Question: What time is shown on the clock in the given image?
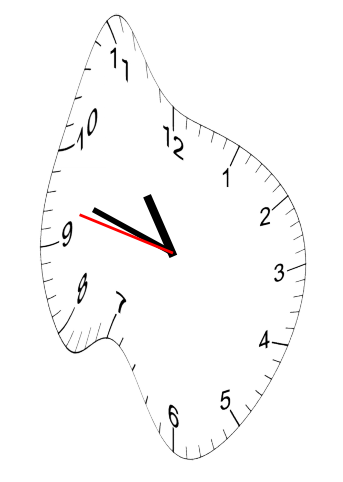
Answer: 10:47:47